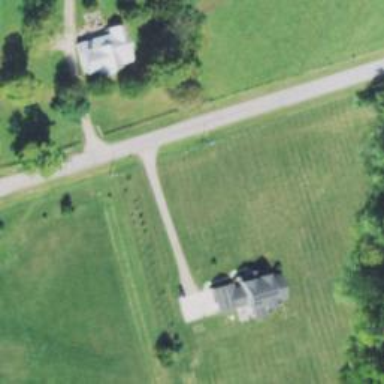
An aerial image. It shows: Driveway leading to service road.